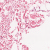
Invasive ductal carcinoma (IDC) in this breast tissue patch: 0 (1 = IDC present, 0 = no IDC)